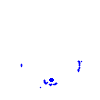
Particle: electron